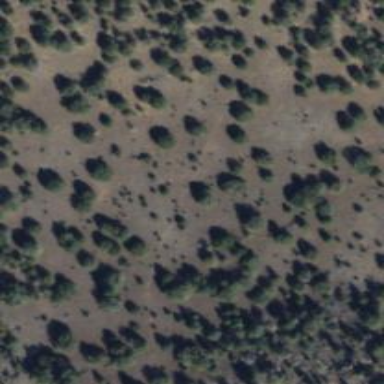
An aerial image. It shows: Patch of scrub vegetation.